Question: I want to create a view like shown in Image with add and remove 'ImageButton'. On click of any of these will start new activity and get contact detail and set/replace on the clicked index.

For Example If I click on 1st green button It will add contact photo and name in 1st row and like-wise for others. I am able to start Activity to get contact information but
Right now I am using 3 different 'RelativeLayout' with all distinct Row Components. and I know It will restrict me to facilitate upto 3.
so here is my questions :
1. How can I make a UI so that I can grow this list how much I want(for as of now 3 is ok).
2. How to use add and remove button which will work for there row only.
3. I also want to display contact number just below the name of contact.
4. on click of any row will show its detail.
I'll appreciate any suggestion for better UI which can fulfill above requirement.
Thanks in advance.
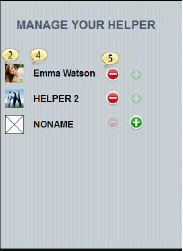
Answer: >
1. How can I make a UI so that I can grow this list how much I want(for as of now 3 is ok).
Use a 'ListView' with a 'CustomAdapter'. This will allow you to show as many rows as necessary. Within the 'getView()' method. Create a separate 'layout' that will be inflated in your 'Adapter' class that will look something like
'''
<ImageView .../>
<TextView .../>
<ImageButton .../>
<ImageButton .../>
'''
> 2.How to use add and remove button which will work for there row only.
Set the 'onClick' inside the 'getView()' method of the 'CustomAdapter' you are going to create
<URL>
<URL>